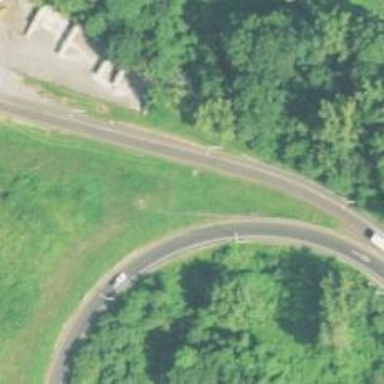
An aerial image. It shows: Asphalt motorway link.